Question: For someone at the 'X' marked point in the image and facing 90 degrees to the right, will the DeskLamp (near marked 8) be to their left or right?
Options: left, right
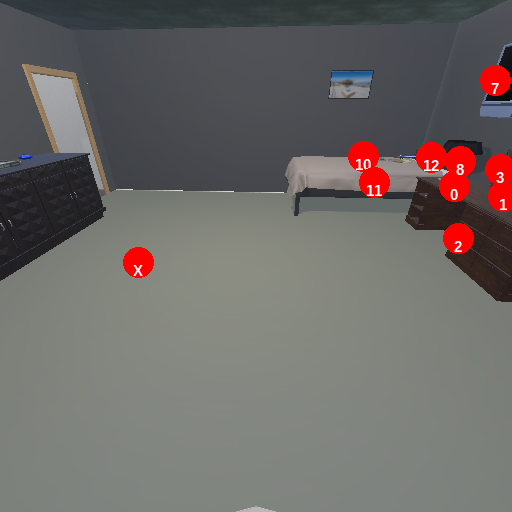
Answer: left